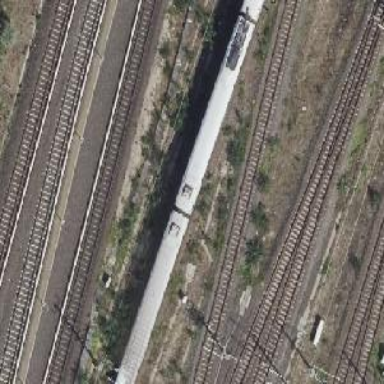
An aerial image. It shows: Railway with electrified contact lines.